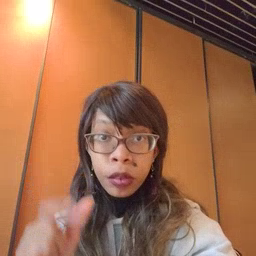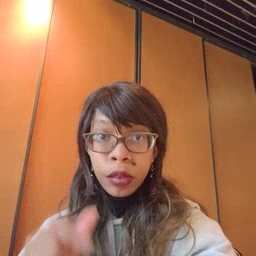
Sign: wake